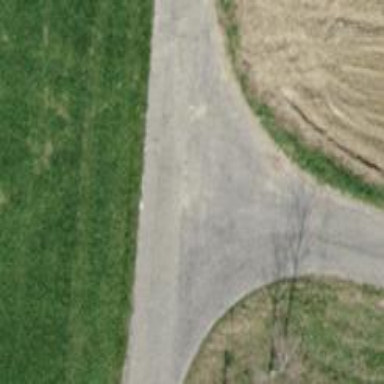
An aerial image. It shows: Asphalt track with grade1 tracktype.